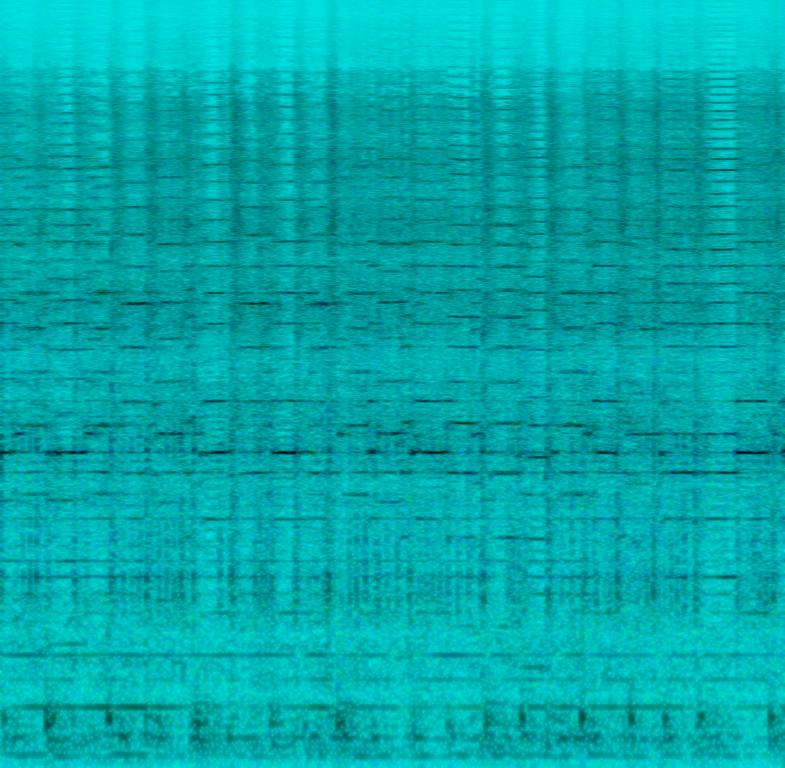
The low quality recording features bagpipes melodies playing over snare rolls. It sounds traditional and passionate, as the recording is in mono and noisy.